Interaction volume radius: 10 \u00c5
Interaction volume height: 30 \u00c5
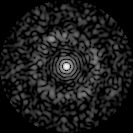
Disorder parameter: 0.8307